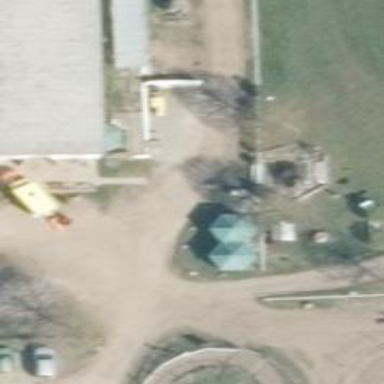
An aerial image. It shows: Driveway.